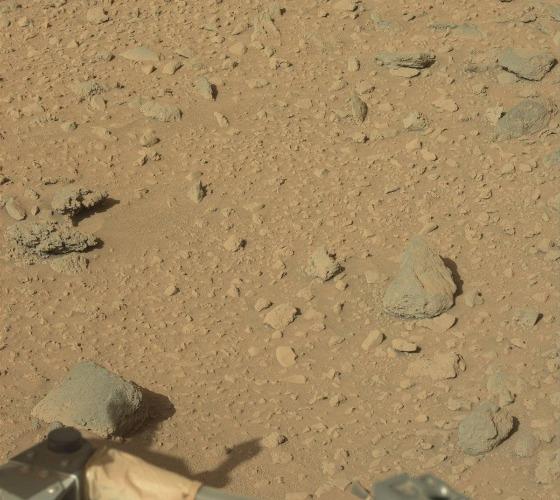
Terrain classes present: Background, Gravel / Sand / Soil, Rock, Shadow